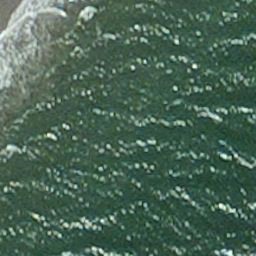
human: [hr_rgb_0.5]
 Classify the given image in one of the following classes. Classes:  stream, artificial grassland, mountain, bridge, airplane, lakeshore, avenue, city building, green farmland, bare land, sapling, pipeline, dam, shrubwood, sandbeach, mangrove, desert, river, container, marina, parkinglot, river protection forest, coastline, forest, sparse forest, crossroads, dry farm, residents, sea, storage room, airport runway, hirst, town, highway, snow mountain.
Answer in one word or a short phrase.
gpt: sea